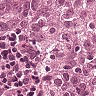
Metastatic tissue present: yes